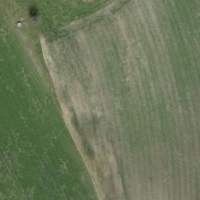
EUNIS habitat code: 24
Species observed at this site:
Galeopsis tetrahit